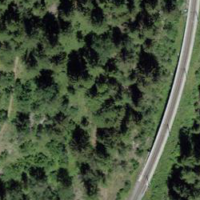
EUNIS habitat code: 43
Species observed at this site:
Euphorbia cyparissias